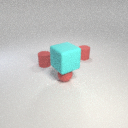
small red rubber cylinder to the right of small red rubber sphere